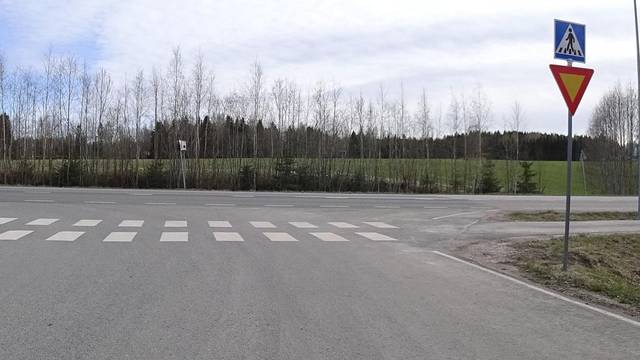
Region: Finland
Coordinates: 60.718, 24.726